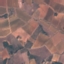
Land use / land cover class: PermanentCrop